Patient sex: M
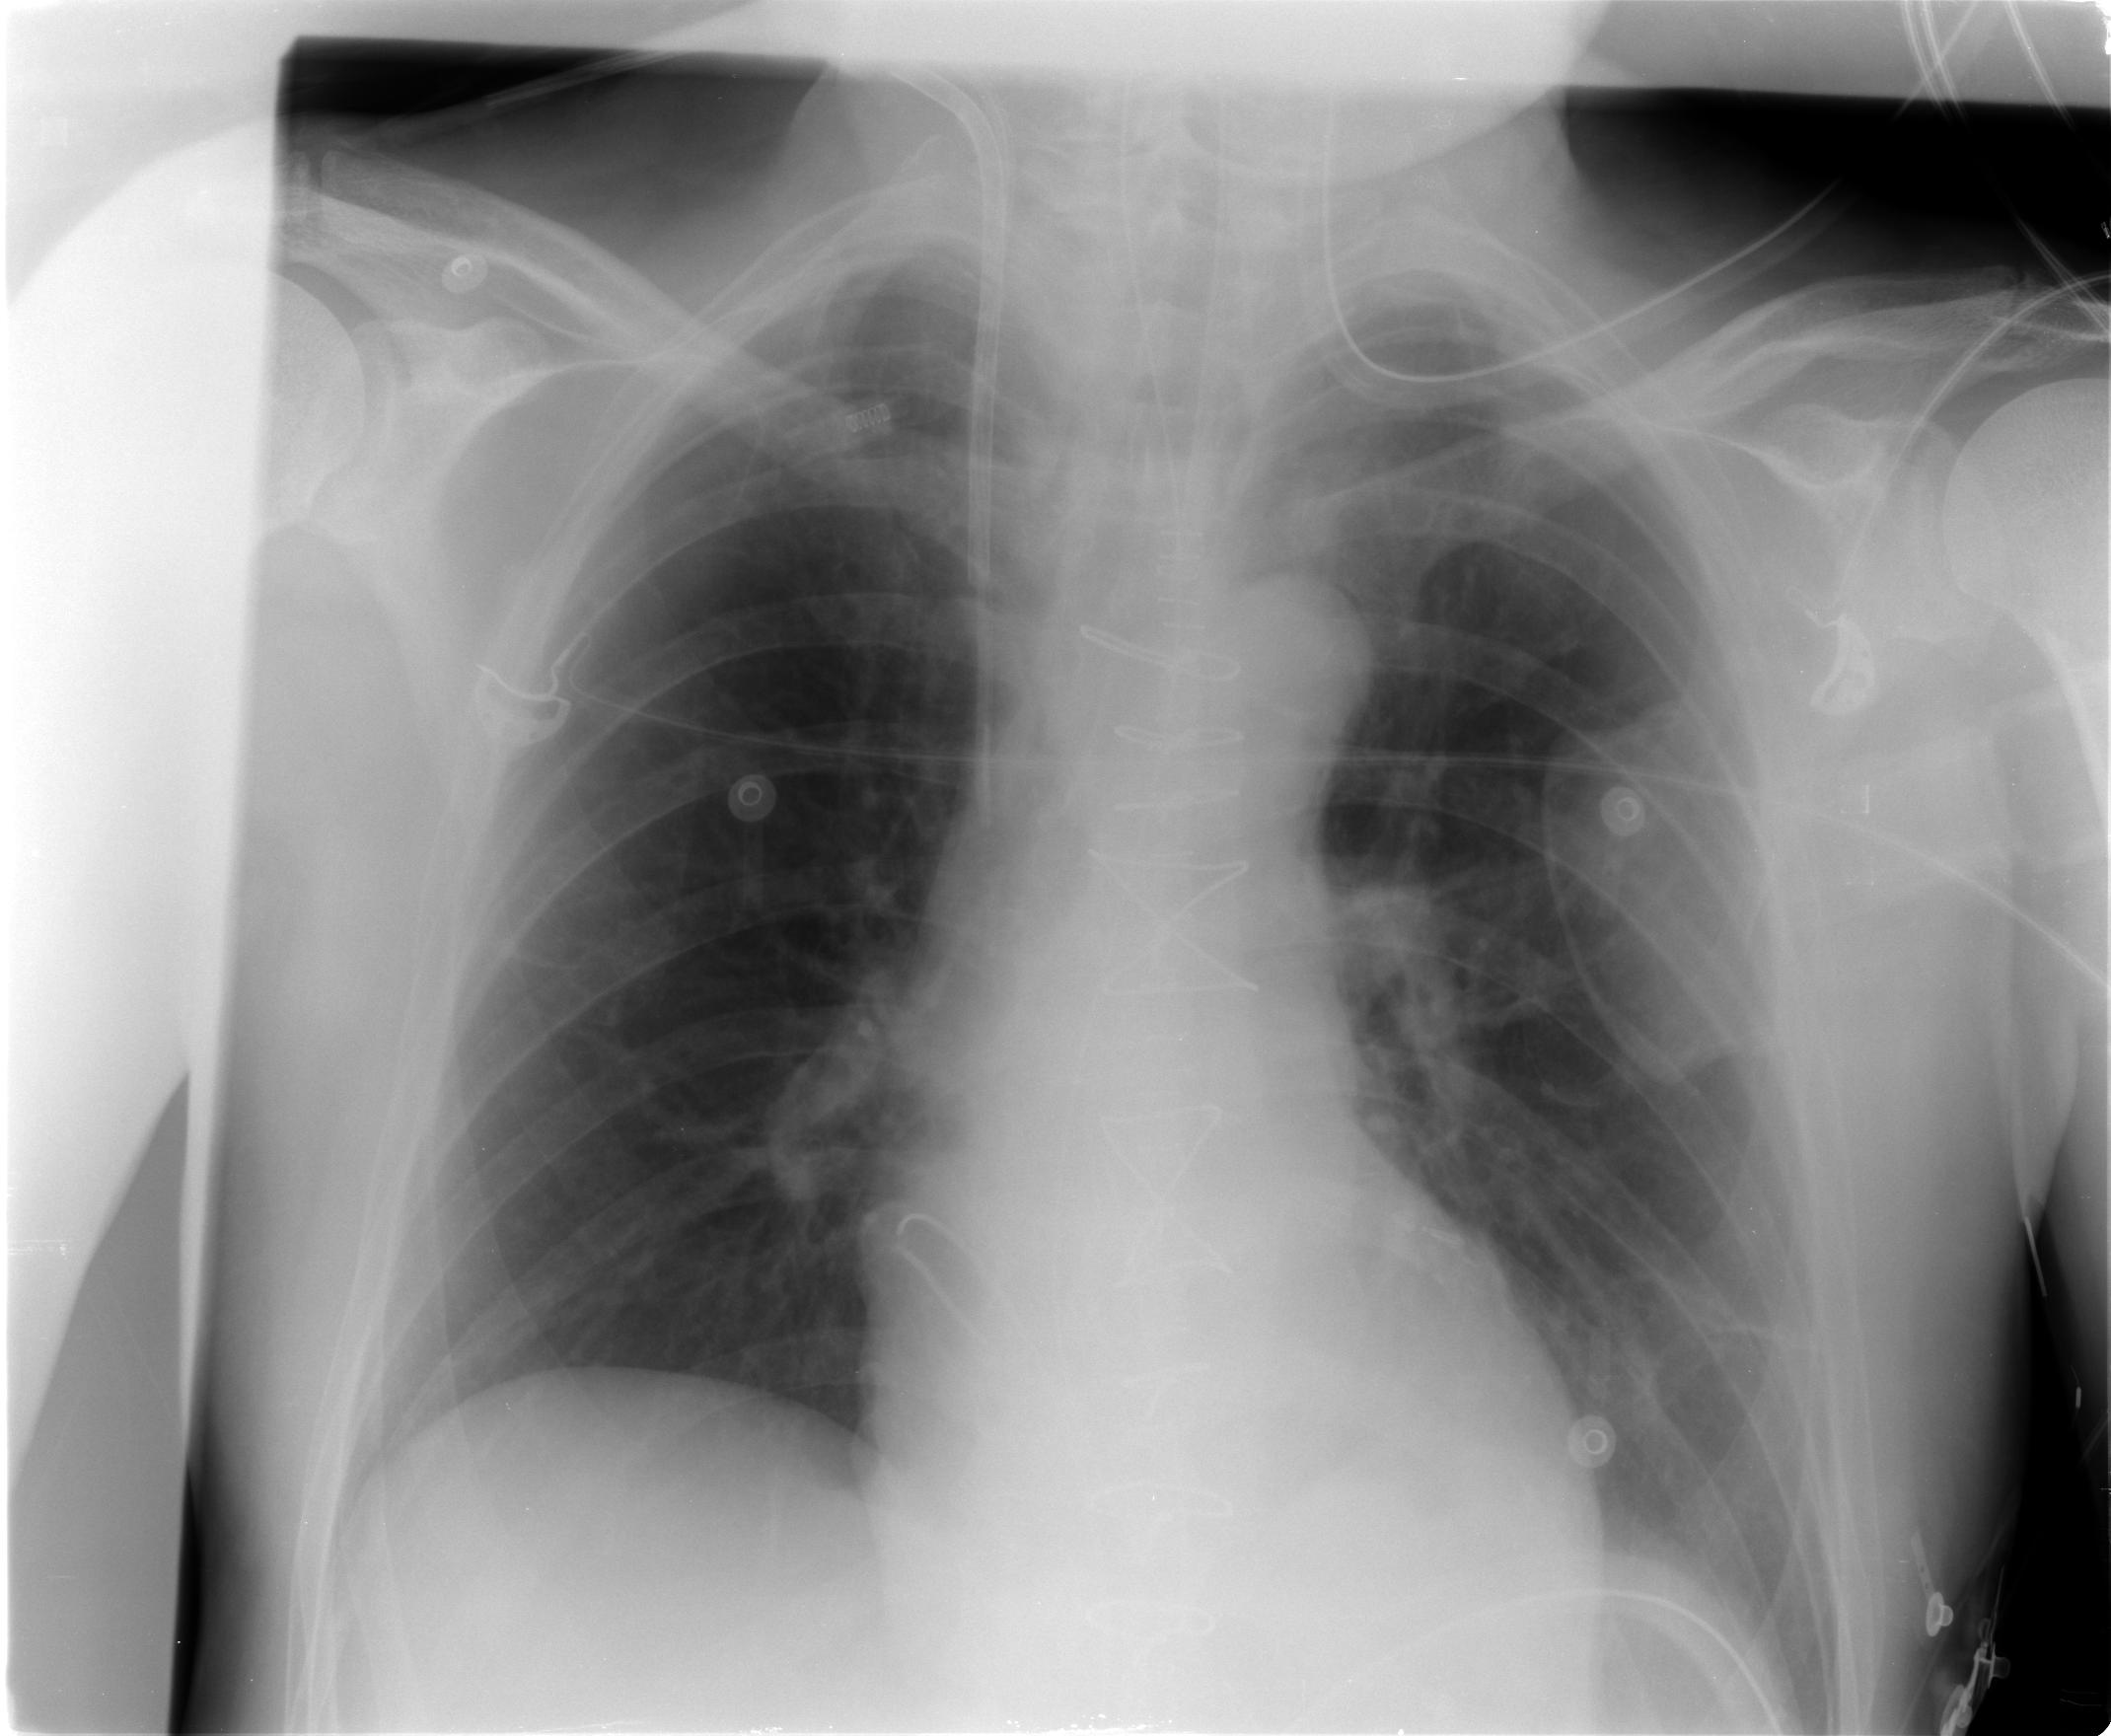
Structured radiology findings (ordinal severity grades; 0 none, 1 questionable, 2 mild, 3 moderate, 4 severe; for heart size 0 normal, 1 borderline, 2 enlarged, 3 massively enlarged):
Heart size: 1
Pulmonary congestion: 0
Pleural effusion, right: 0
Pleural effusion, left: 0
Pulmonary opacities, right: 0
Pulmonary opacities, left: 0
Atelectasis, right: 0
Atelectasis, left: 1